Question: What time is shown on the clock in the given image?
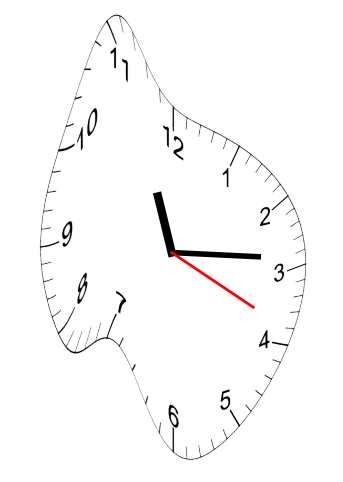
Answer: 11:14:19